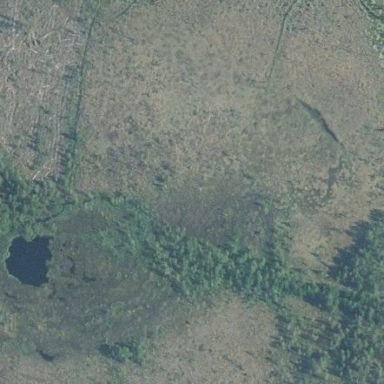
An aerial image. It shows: Bog wetland area.